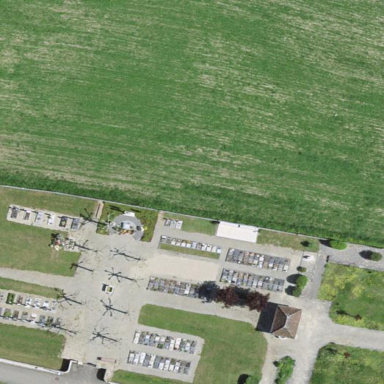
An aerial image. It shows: Cemetery.